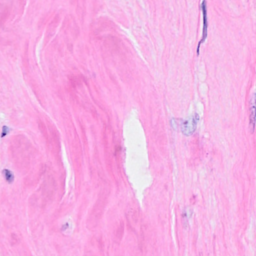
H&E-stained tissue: Breast